Field crop: tomato
Growth stage: 1
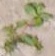
Species: portulaca